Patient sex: F
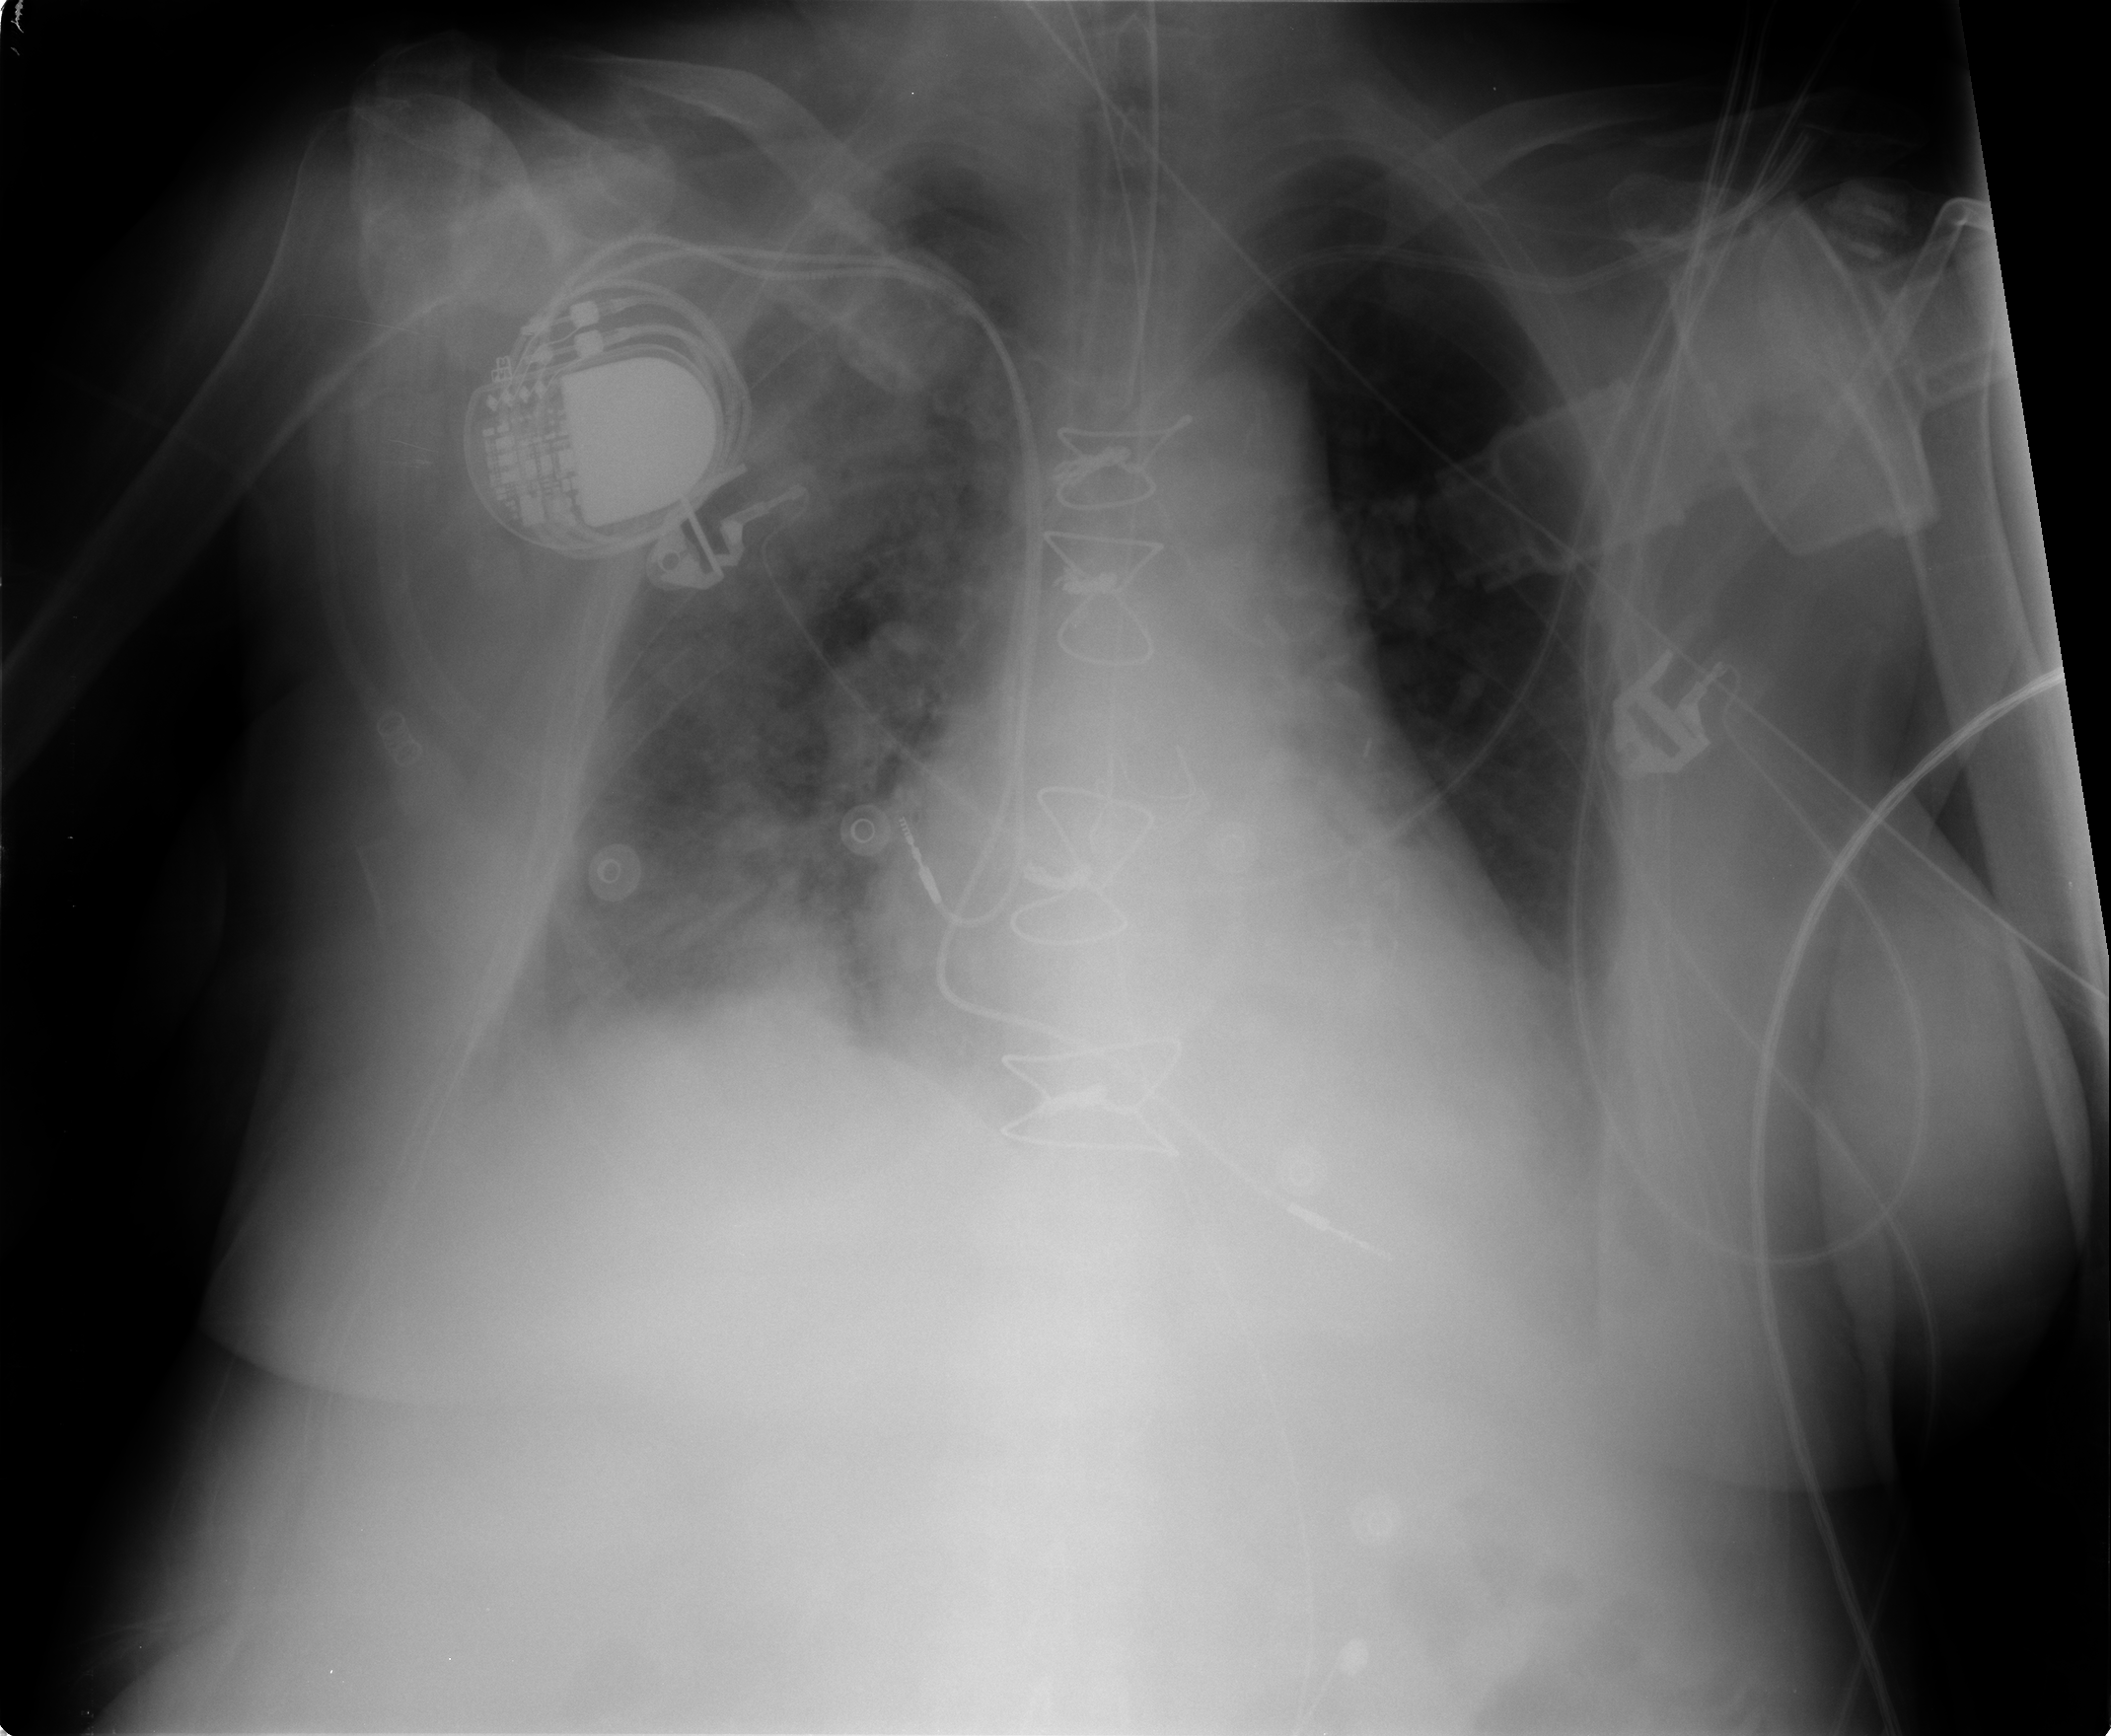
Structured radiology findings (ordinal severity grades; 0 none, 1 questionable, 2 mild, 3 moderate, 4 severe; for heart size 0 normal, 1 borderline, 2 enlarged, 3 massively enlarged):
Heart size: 1
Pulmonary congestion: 2
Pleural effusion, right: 2
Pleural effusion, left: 2
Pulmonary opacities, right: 3
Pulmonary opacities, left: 0
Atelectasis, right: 3
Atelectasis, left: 1